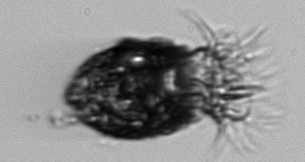
Label: Stenosemella_pacifica